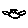
Label: bird